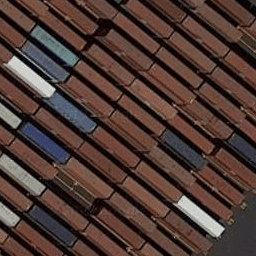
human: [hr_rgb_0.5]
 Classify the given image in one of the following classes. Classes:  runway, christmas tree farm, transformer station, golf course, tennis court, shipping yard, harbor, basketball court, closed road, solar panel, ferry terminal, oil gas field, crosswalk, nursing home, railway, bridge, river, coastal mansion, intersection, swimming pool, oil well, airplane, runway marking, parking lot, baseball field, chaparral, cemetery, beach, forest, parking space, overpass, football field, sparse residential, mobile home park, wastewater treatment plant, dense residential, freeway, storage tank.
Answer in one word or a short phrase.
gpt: shipping yard